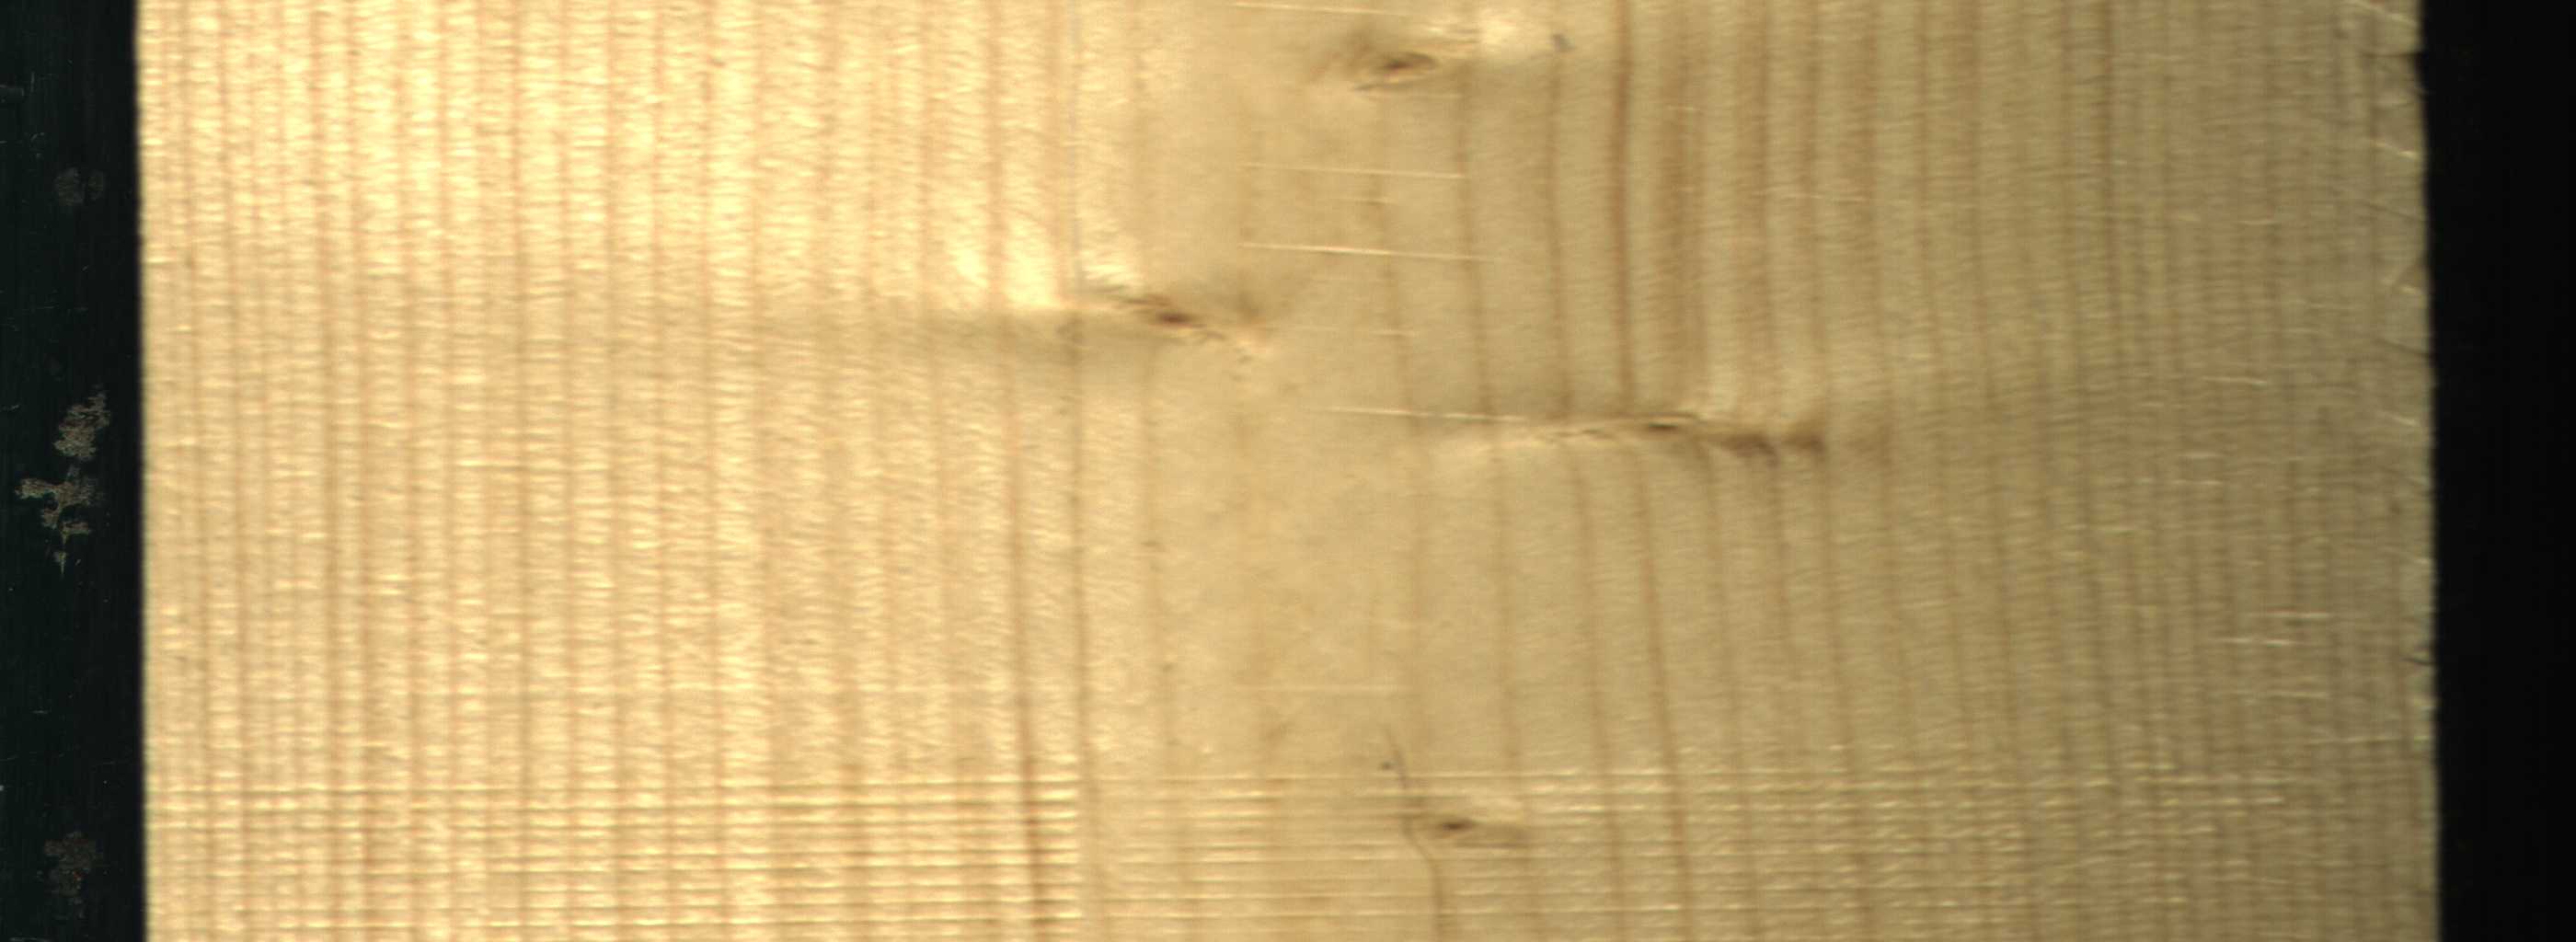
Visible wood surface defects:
Live_Knot
Live_Knot
Live_Knot
Live_Knot